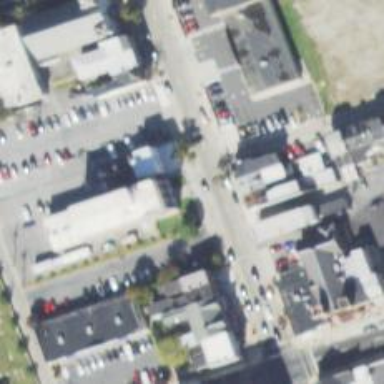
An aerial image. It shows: Alley classified as service road.